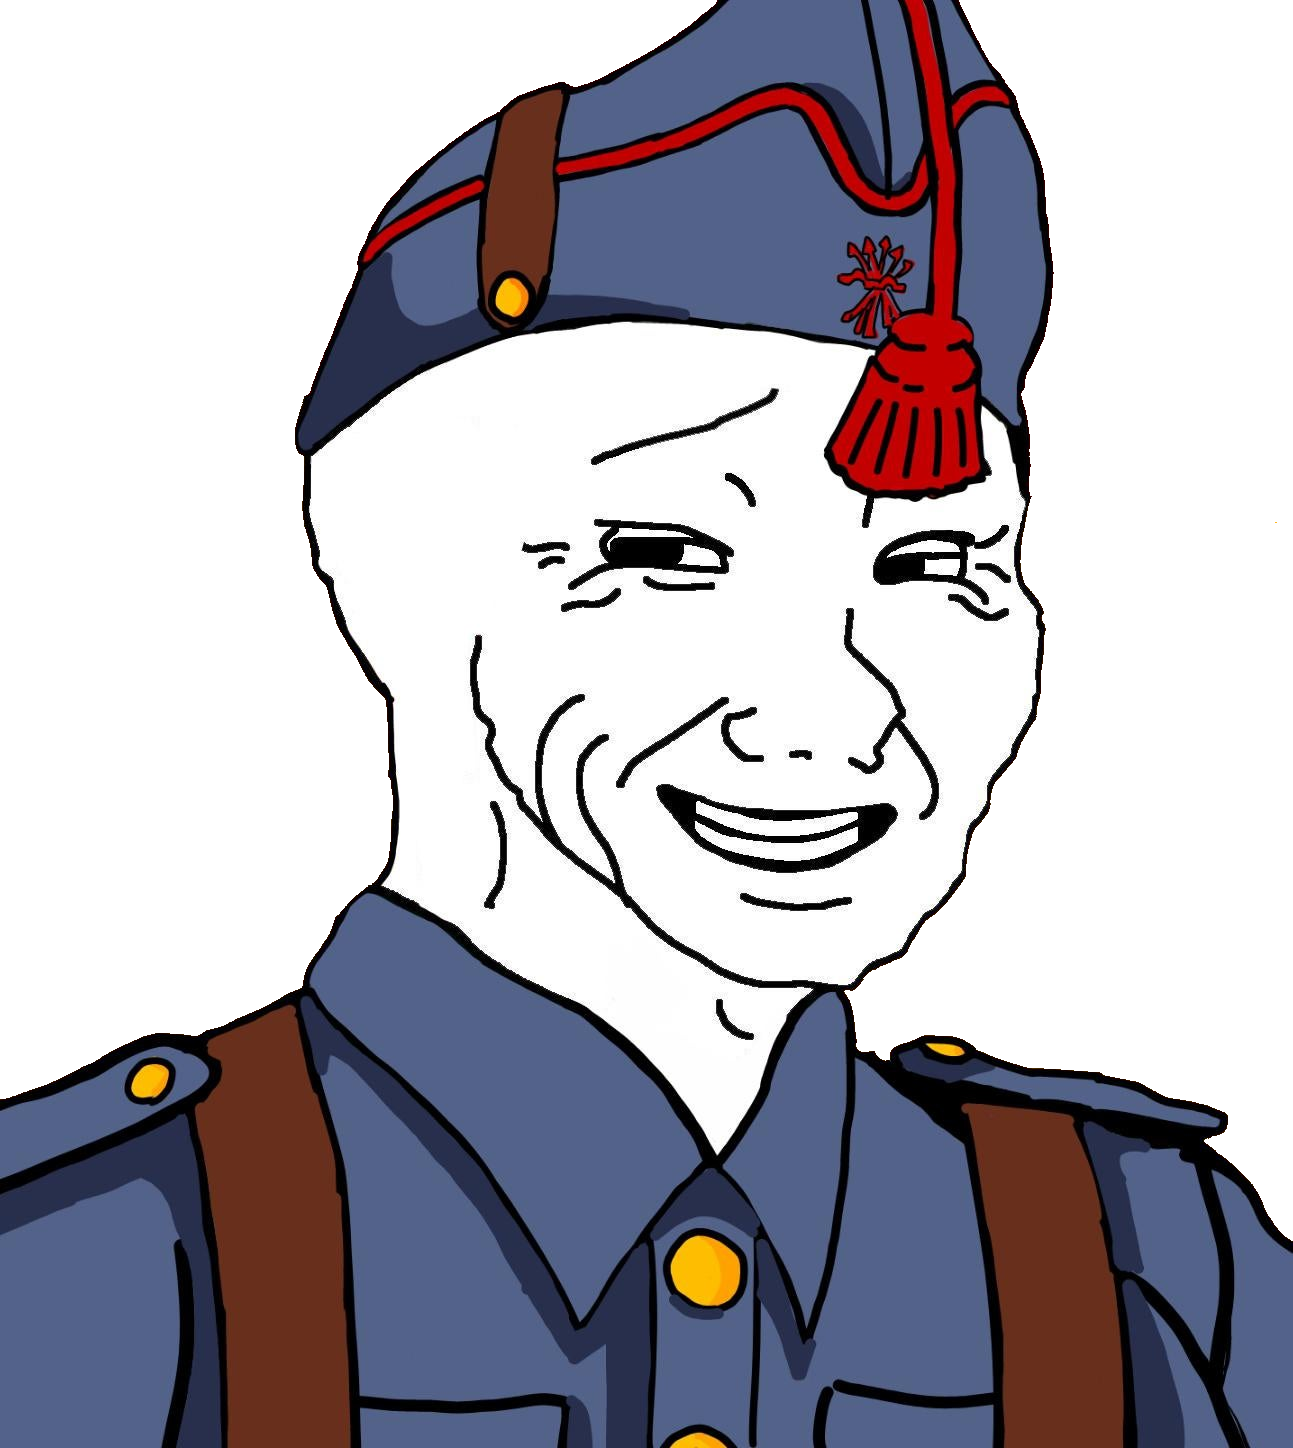
Label: 5_Smugjak